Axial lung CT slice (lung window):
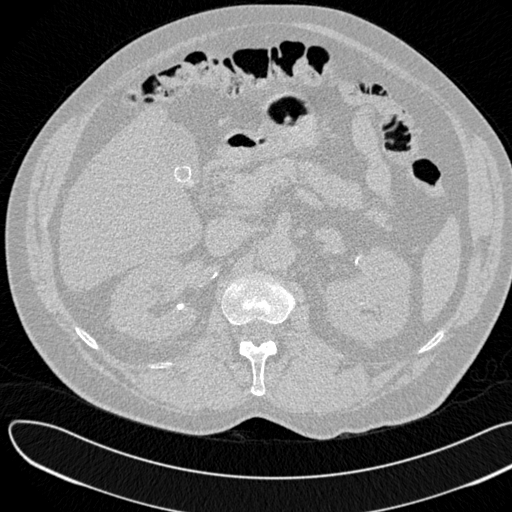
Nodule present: no